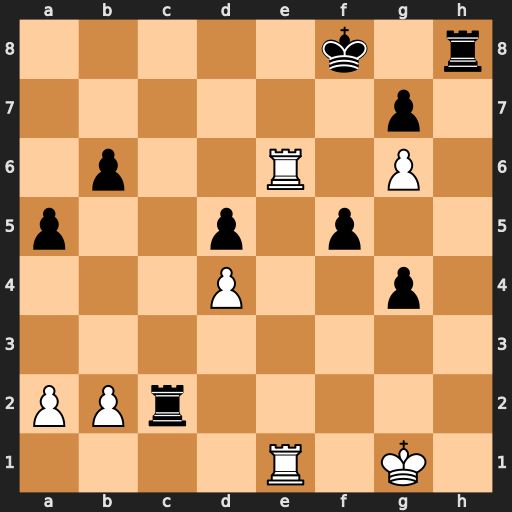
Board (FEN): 5k1r/6p1/1p2R1P1/p2p1p2/3P2p1/8/PPr5/4R1K1
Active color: w
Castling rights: -
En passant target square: -
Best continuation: Re8#